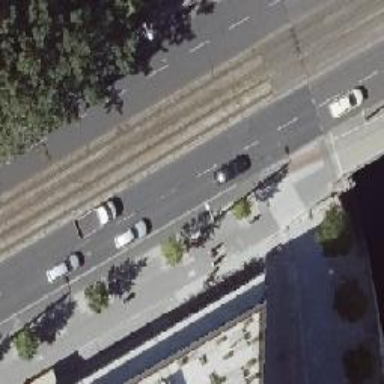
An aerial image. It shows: Traffic monitoring system is in place.